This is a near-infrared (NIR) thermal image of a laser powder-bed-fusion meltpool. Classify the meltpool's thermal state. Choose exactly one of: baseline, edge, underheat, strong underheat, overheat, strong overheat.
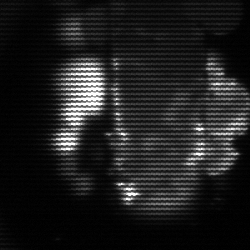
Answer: strong underheat